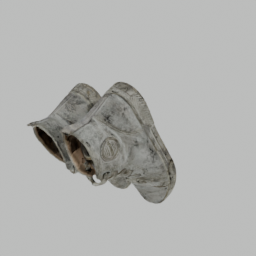
Label: people